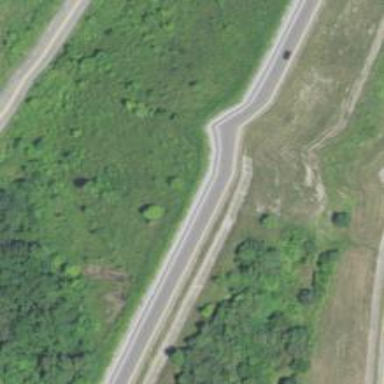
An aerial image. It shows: Asphalt road classified as primary highway with expressway characteristics.